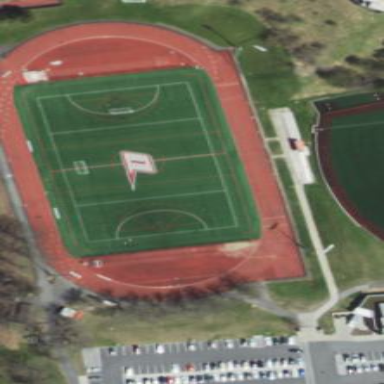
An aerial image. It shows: Pitch designated for field hockey on leisure land.